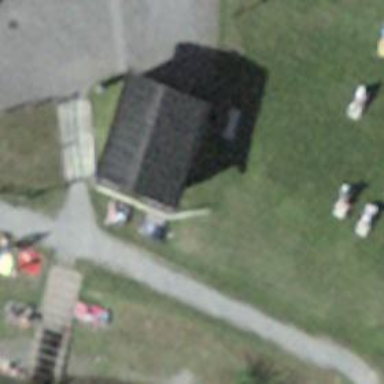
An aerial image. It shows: Shed.